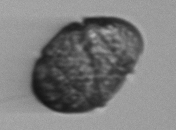
Label: Margalefidinium